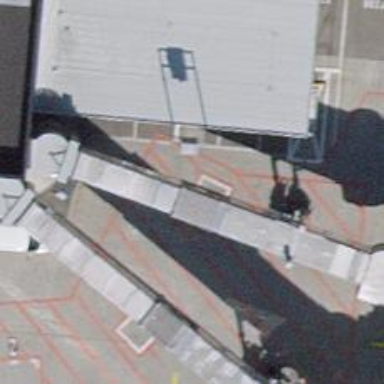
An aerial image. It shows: Airport parking position.